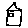
Label: house